七年级 · 变换几何
（2021-四川宜宾市$\cdot$七年级期末）把三角板 $A B C$ 按如图所示的位置放置, 已知 $\angle C A B=30^{\circ}$, $\angle C=90^{\circ}$, 过三角板的顶点 $A 、 B$ 分别作直线 $A D 、 B E$, 且 $A D / / B E, \angle D A E=120^{\circ}$. 给出以下结论: (1) $\angle 1+\angle 2=90^{\circ}$; (2) $\angle 2=\angle E A B$; (3) $C A$ 平分 $\angle D A B$. 其中正确结论有 (填序号)

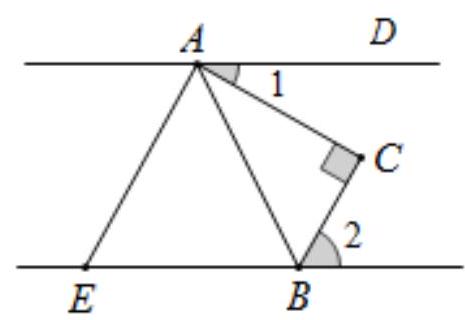
答案: （1） (2).
解析: (1) (2)

【分析】根据 $A D / / B E$ 和 $\angle B A C+\angle A B C=90^{\circ}$ 易证 $\angle 1+\angle 2=90^{\circ}$, 故（1）正确. 再由角的等量
关系可知 $\angle B A E=90^{\circ}-\angle 1$, 即证明出 $\angle B A E=\angle 2$. 故 (2) 正确. 根据 $\angle 1$ 的大小随 $\angle B A E$ 的大小变化而变化, 而 $\angle C A B=30^{\circ}$ 固定, 所以 $\mathrm{CA}$ 不一定平分 $\angle D A B$. 故 (3) 错误. 即可选出结果.

【详解】 $\because A D / / B E, \quad \therefore(\angle 1+\angle B A C)+(\angle 2+\angle A B C)=180^{\circ}$.

$\because \angle B A C+\angle A B C=90^{\circ} . \therefore \angle 1+\angle 2=90^{\circ}$, 故（1）正确.

$\because \angle B A E=\angle D A E-\angle C A B-\angle 1=120^{\circ}-30^{\circ}-\angle 1=90^{\circ}-\angle 1$,

$\because \angle 1+\angle 2=90^{\circ}, \therefore \angle B A E=90^{\circ}-\left(90^{\circ}-\angle 2\right)=\angle 2$. 故（2）正确.

$\because \angle 1=\angle D A E-\angle C A B-\angle B A E=120^{\circ}-30^{\circ}-\angle B A E=90^{\circ}-\angle B A E$,

$\therefore \angle 1$ 的大小随 $\angle B A E$ 的大小变化而变化,

$\because \angle C A B=30^{\circ}$ 固定, $\therefore \mathrm{CA}$ 不一定平分 $\angle D A B$ ，故（3）错误．综上，故答案为:（1） (2).

【点睛】本题考查平行线的性质、余角以及判断角平分线. 根据平行线的性质与余角得出角之间的数量关系是解答本题的关键.